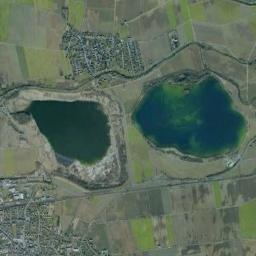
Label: lake